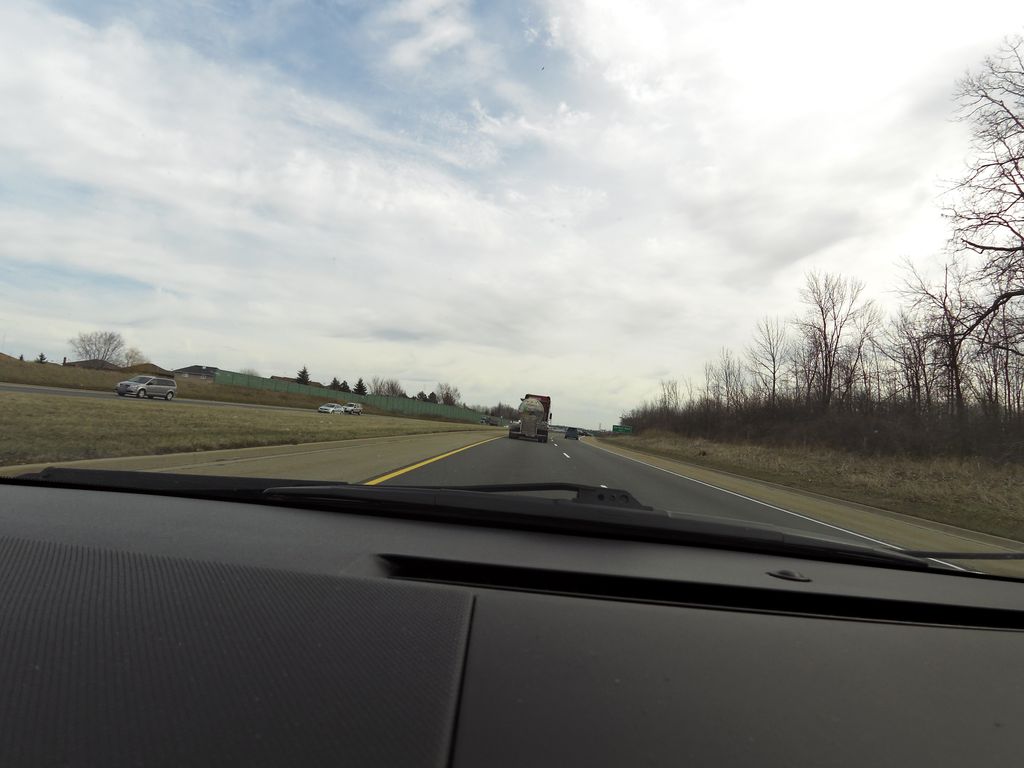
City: hamilton